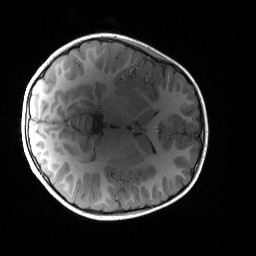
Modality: T1w
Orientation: axial
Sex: female
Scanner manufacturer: siemens
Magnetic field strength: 3 T
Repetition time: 1.9 s
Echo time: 0.00243 s